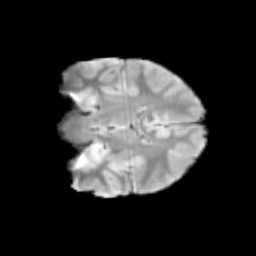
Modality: T2w
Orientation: coronal
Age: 9
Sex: male
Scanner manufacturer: siemens
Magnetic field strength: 3 T
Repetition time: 3.8 s
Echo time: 0.07 s